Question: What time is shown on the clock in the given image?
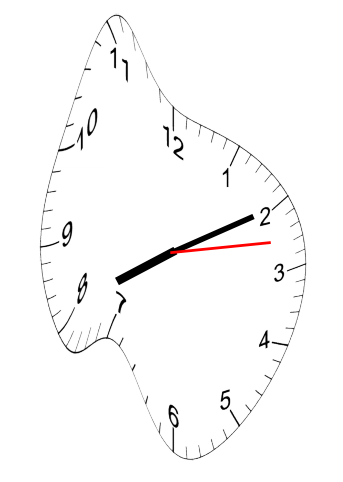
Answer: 08:10:13